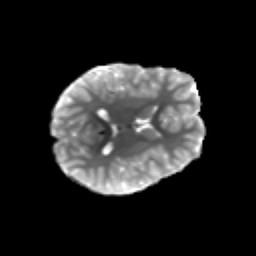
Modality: T2w
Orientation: axial
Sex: female
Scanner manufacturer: siemens
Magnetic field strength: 3 T
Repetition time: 5 s
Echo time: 0.071 s